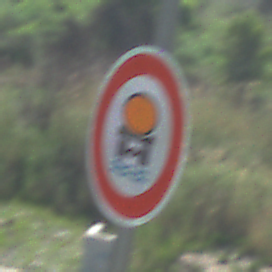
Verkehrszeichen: VerbotFahrzeugeWassergefaehrdenderLadung
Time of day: MorningAfternoon
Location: Outdoor (Special)
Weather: Clear
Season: NotSpecified
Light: Natural